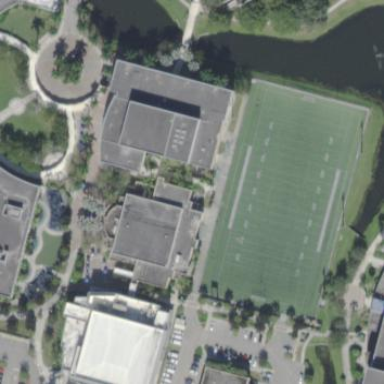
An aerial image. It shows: American football pitch for leisure and sport activities.